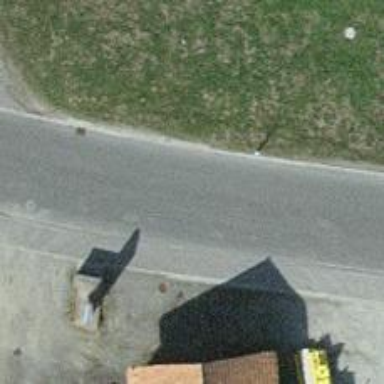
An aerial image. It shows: Tertiary road with asphalt surface. The road has grade1 tracktype.